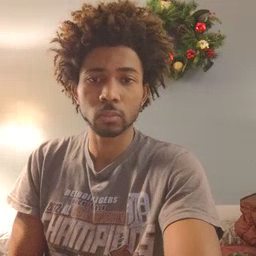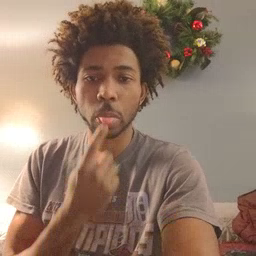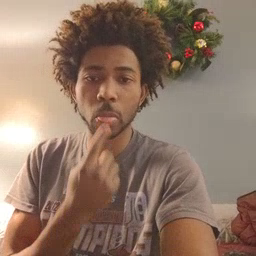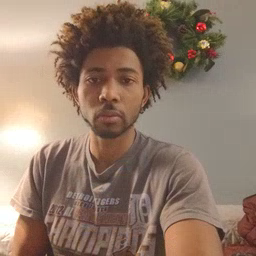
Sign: tongue